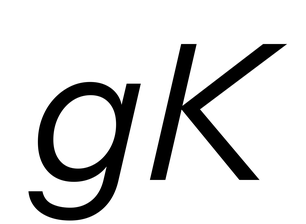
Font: InstrumentSans-Italic_Italic